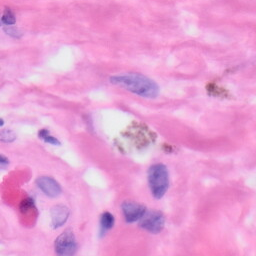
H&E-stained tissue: Skin